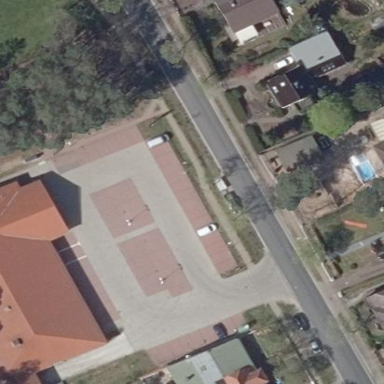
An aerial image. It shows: Parking area with paving stones.